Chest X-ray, PA view. Patient: 36 years old, sex M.
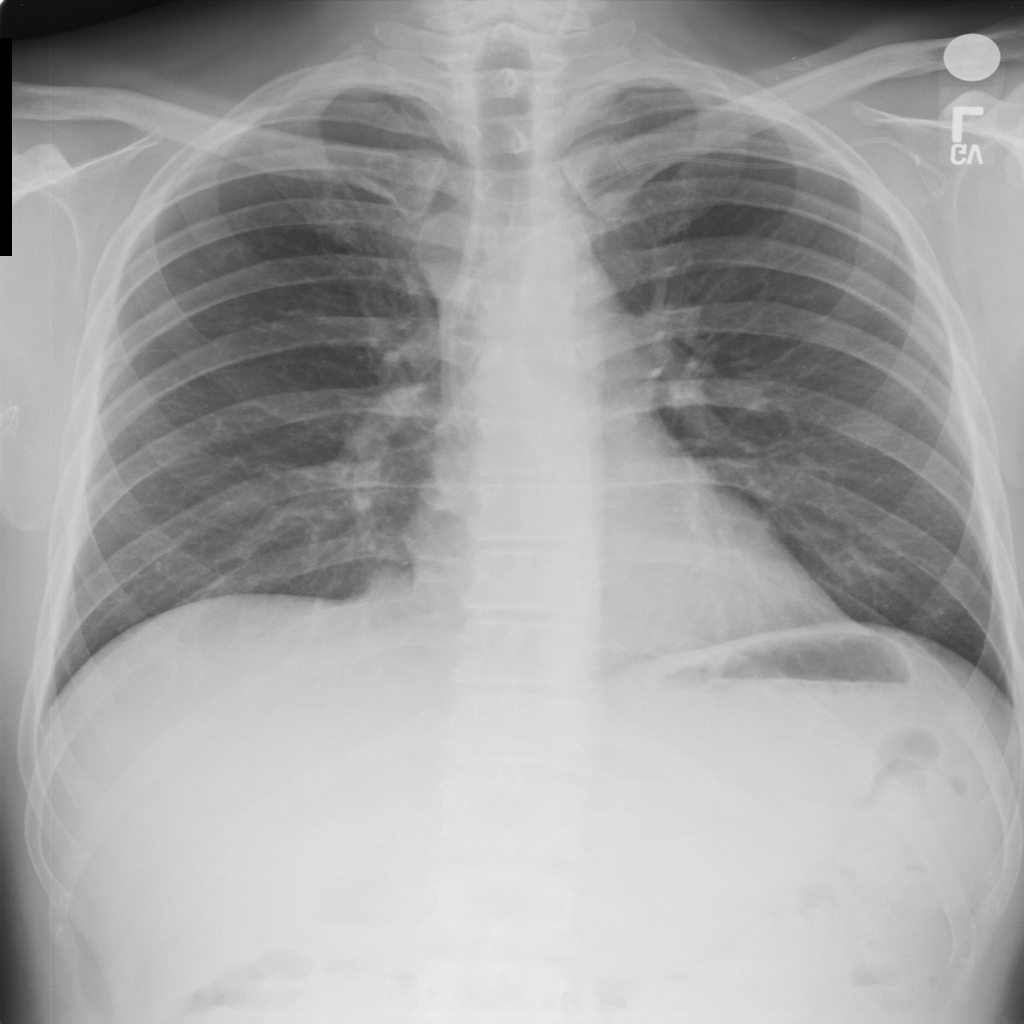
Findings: No Finding